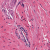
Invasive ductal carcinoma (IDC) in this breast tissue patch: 0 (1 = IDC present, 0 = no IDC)